Interaction volume radius: 5 \u00c5
Interaction volume height: 20 \u00c5
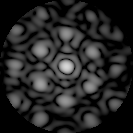
Disorder parameter: 0.4852